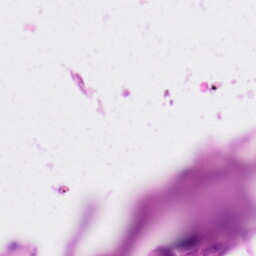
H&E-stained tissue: Skin